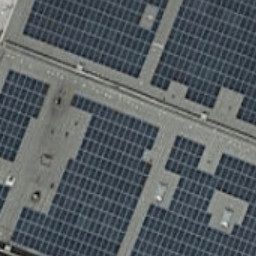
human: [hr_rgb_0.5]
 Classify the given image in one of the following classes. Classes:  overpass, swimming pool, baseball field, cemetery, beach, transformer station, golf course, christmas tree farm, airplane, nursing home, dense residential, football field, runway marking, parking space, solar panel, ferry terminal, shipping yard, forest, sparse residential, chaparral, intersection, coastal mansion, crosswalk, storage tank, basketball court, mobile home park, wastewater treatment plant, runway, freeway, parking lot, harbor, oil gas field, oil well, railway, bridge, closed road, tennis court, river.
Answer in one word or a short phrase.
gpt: solar panel